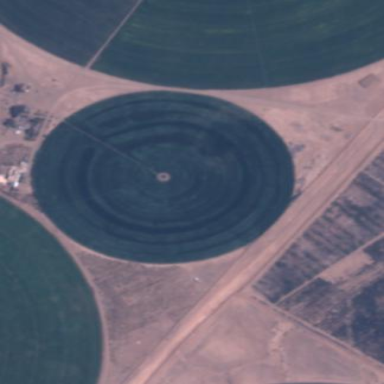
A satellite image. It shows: Farmland with pivot irrigation system.